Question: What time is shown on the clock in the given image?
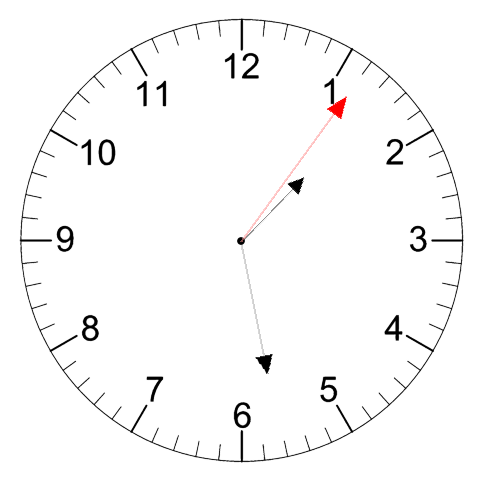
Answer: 01:28:06